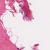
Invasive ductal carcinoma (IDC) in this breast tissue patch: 0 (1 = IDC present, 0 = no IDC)